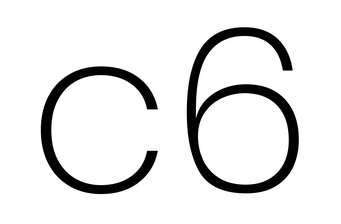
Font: Poppins-ExtraLight